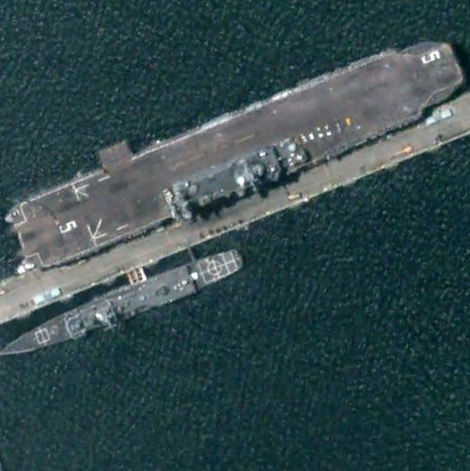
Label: assault